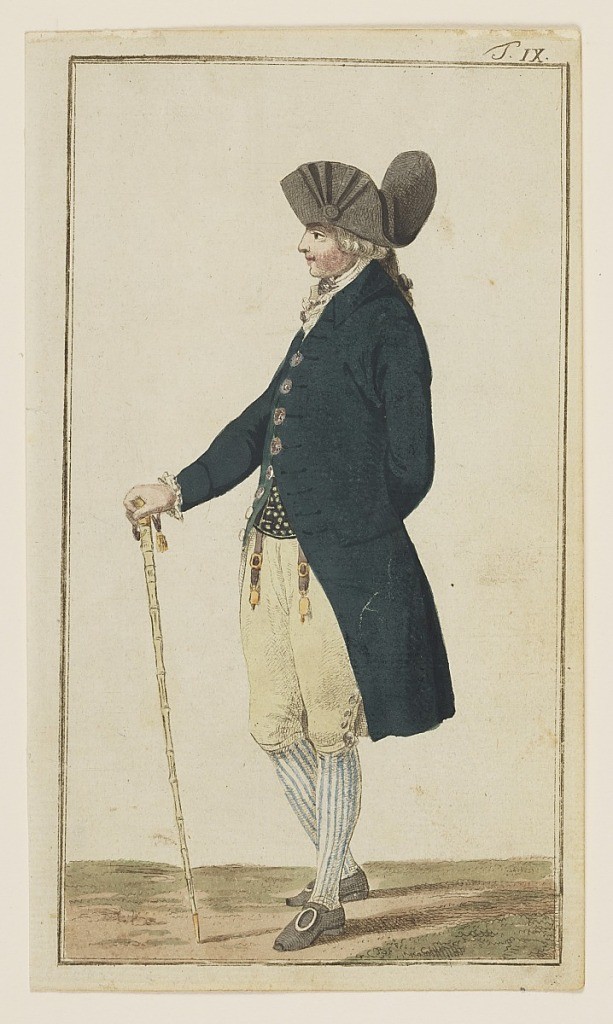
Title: Plate IX, Design for Gentleman's Costume, Journal des Luxus und der Moden (Journal of Luxury and Fashions), Vol. 1, No. 3
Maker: Georg Melchior Kraus, German, 1737–1806
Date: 1786
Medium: Engraving, hand-colored with brush and watercolor on cream paper
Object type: Print
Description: Engraved, hand-colored fashion plate featuring a full-length figure of a man, facing left in profile, wearing a brown hat, a long, navy coat, and yellow breeches. He carries a light brown cane in his right hand. Appeared in Journal des Luxus und der Moden (Journal of Luxury and Fashions), Volume 1, No. 3, March 1786, after p. 140.